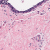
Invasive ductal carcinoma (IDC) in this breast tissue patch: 0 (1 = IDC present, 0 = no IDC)